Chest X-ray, AP view. Patient: 78 years old, sex M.
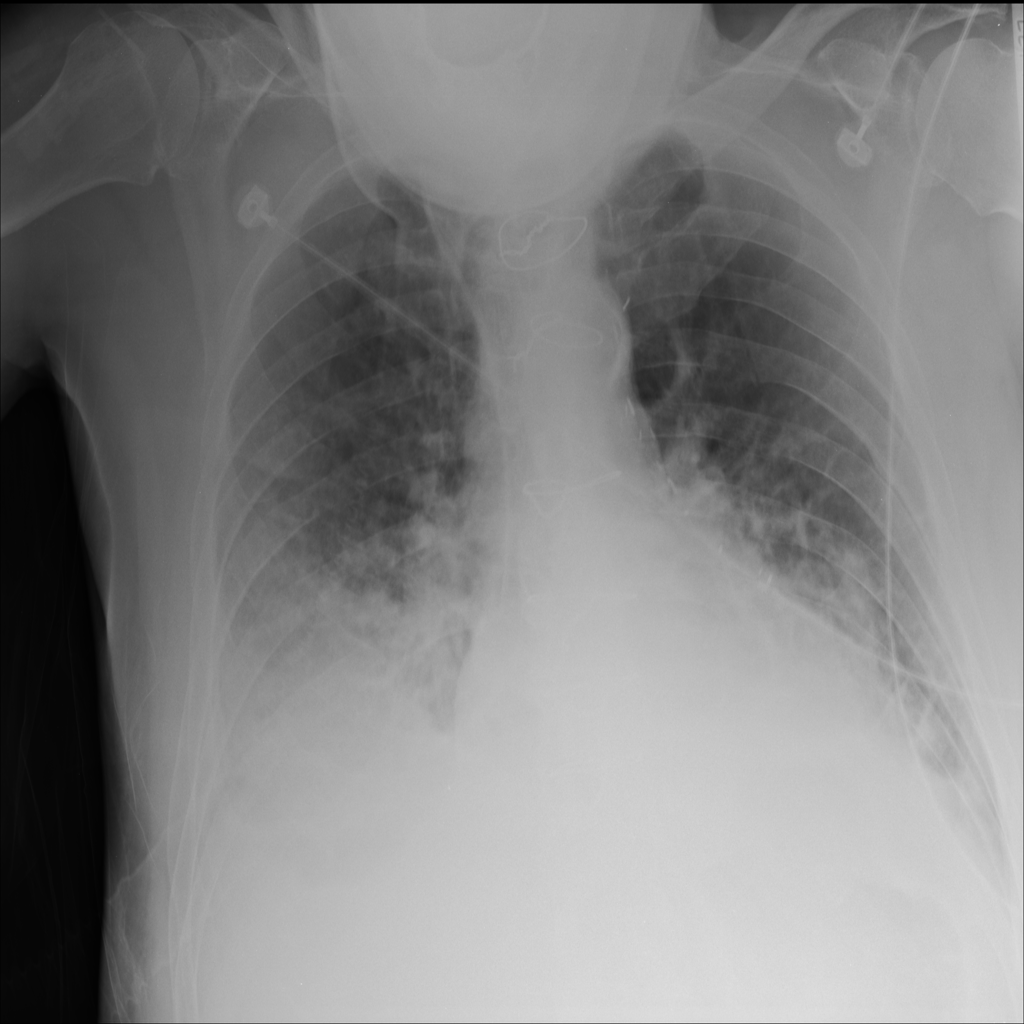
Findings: Infiltration